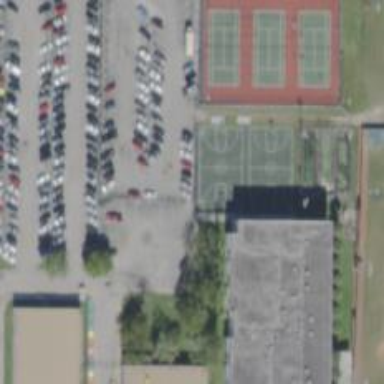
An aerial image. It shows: Parking space.